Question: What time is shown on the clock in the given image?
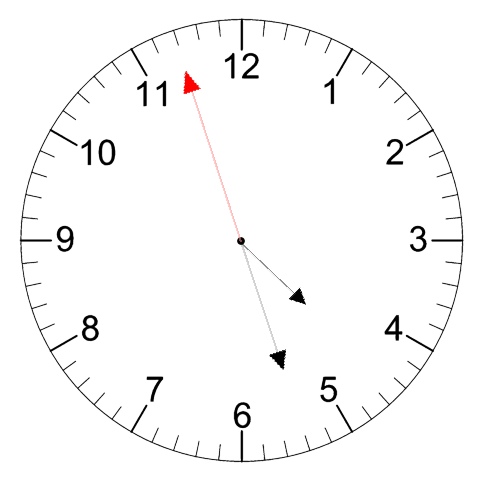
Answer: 04:26:57